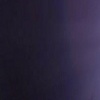
Label: space